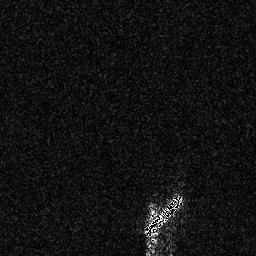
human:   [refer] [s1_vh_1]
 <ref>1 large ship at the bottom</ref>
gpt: <box>[[55, 75, 71, 91, 0]]</box>